Question: I have a two-page userform, all currently working correctly (almost).
When my users hit the command button on the first page, I want them to be sent to the second page, only if a specific option button is selected:
'''
If ProductEnquiryYes.Value = True Then
Me.MultiPage1.Value = 1
closeForm = False
Cells(emptyRow, 20).Value = 1
End If
'''
So, if the product enquiry option is checked - they should go to the next page.
If the product enquiry option is not checked, users should end the form. (The tab headings will be hidden)
However, I now want to validate the options in a frame on the first page, so that an option inside each frame must be selected. I'm almost there, but if the users haven't selected an option the warning appears but the users go to the next page. (i.e. the users are getting the warning too late)

Can someone help? Hopefully my question is clear.
'''
Private Sub CommandButton1_Click()
Dim emptyRow As Long
Dim closeForm As Boolean
' we assume we want the form closed unless there is a reason to go to the Extra tab
closeForm = True
'Determine emptyRow
emptyRow = WorksheetFunction.CountA(Range("A:A")) + 1
'Did customer ask about product?
If ProductEnquiryYes.Value = True Then
Me.MultiPage1.Value = 1
closeForm = False
Cells(emptyRow, 20).Value = 1
End If
If ProductEnquiryNo.Value = True Then
Cells(emptyRow, 21).Value = 1
End If
'=========================================================
'Services
'=========================================================
'Balance Enquiry
If BalanceEnquiry.Value = True Then
Cells(emptyRow, 23).Value = 1
End If
'==========================================================
'Ensure Options in the frames are selected
If Me.YesCustomerOption.Value = False And Me.NoCustomerOption.Value = False Then
MsgBox "Please ensure you have selected an option for 'Is the customer an existing ASB customer?'", vbExclamation, "Failed to select an option"
Exit Sub
End If
'==========================================================
'Close Userform
If closeForm Then Unload Me
End Sub
'''
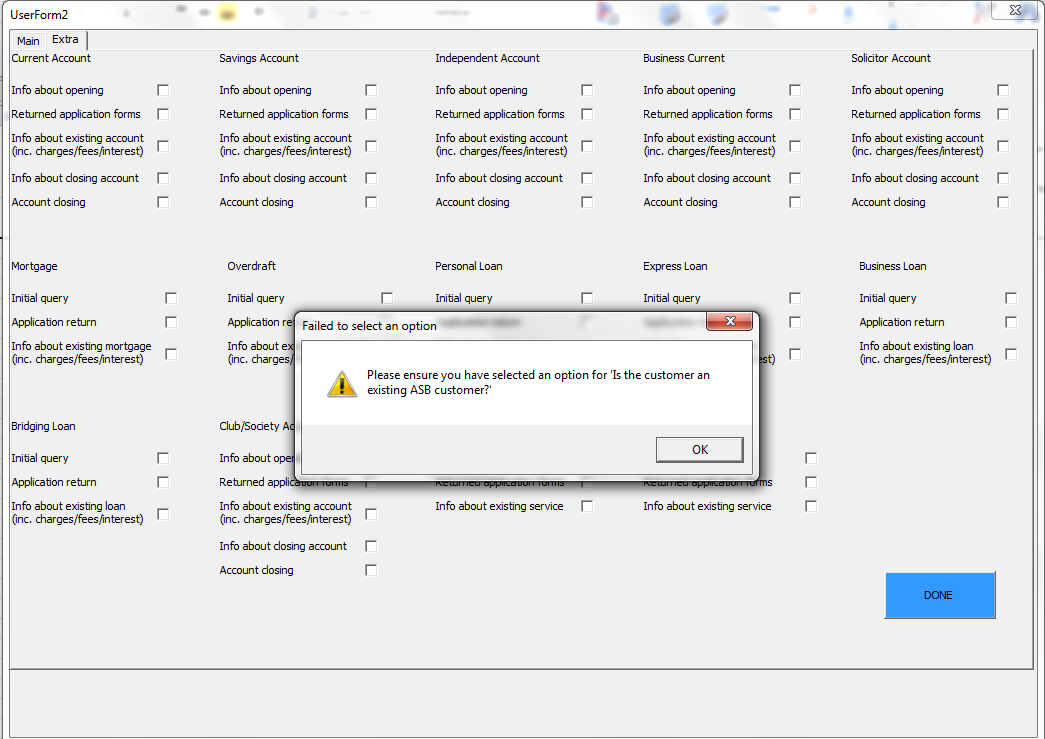
Answer: The line of code that switches to the second page is before your check to make sure the form is validated. If you want to make sure that these two conditions are met before doing anything else, you should move this section of code to be earlier:
'''
If Me.YesCustomerOption.Value = False And Me.NoCustomerOption.Value = False Then
MsgBox "Please ensure you have selected an option for 'Is the customer an existing ASB customer?'", vbExclamation, "Failed to select an option"
Exit Sub
End If
'''
If those are the two primary checks, move that whole if block to be before this section:
'''
If ProductEnquiryYes.Value = True Then
Me.MultiPage1.Value = 1
closeForm = False
Cells(emptyRow, 20).Value = 1
End If
'''